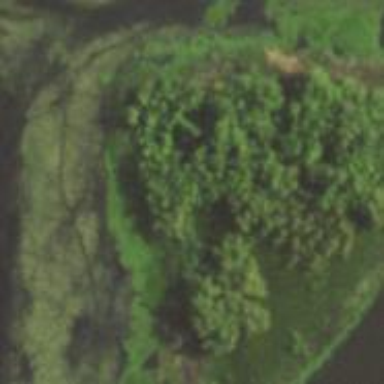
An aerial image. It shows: Marshy wetland area.